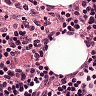
Metastatic tissue present: no